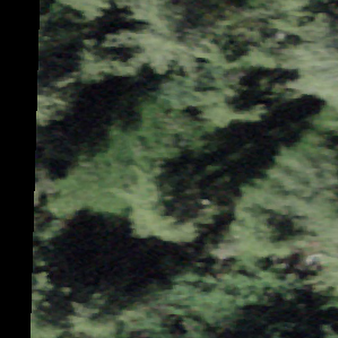
Label: other